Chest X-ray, PA view. Patient: 51 years old, sex F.
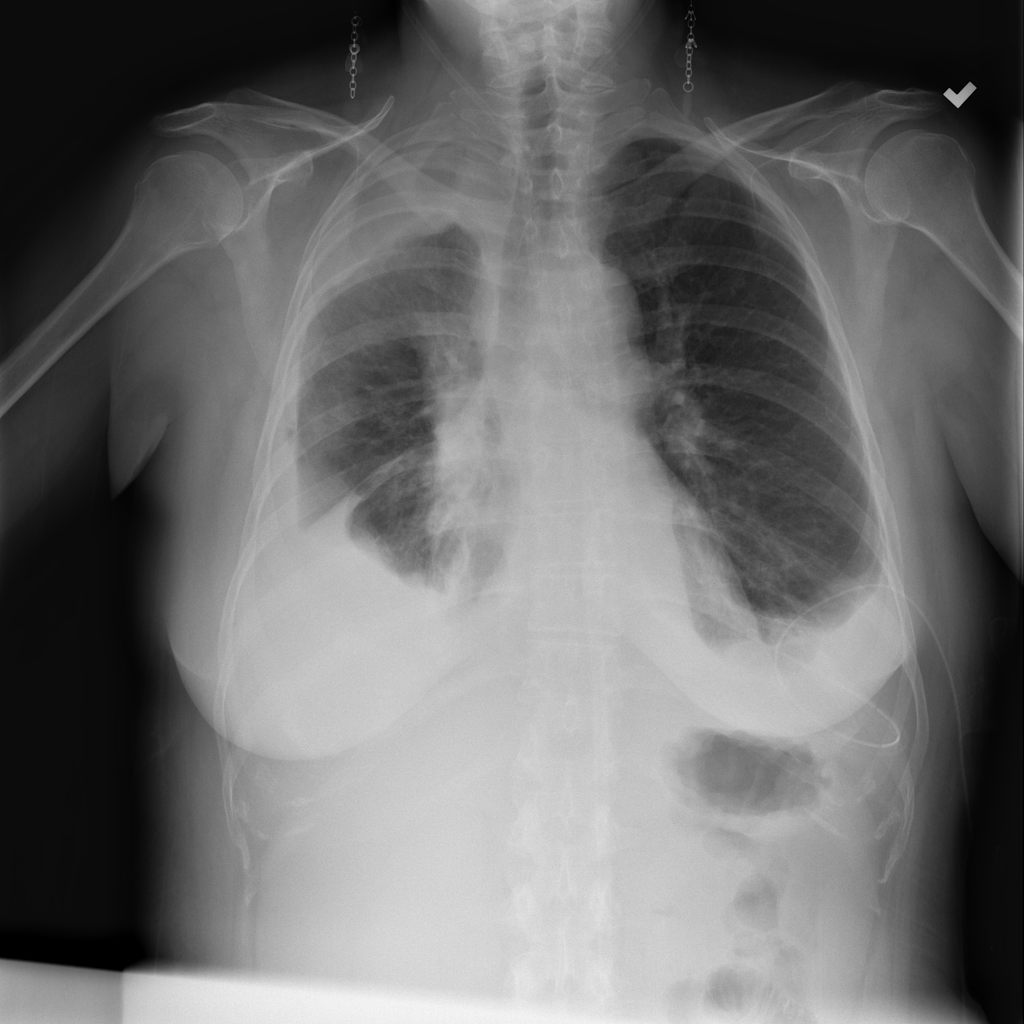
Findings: Effusion